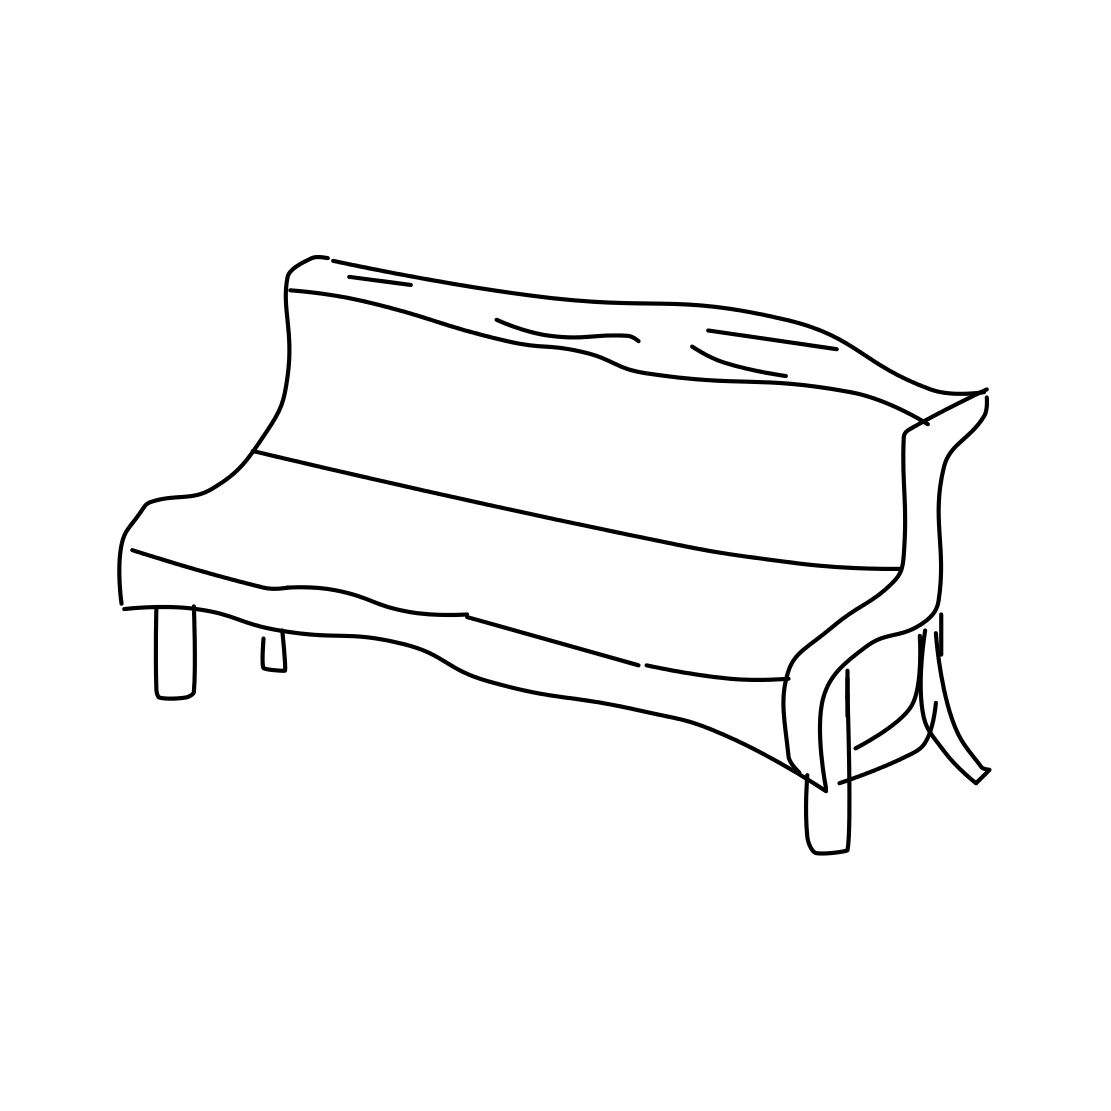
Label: bench